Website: home-depot
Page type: delivery-shipping
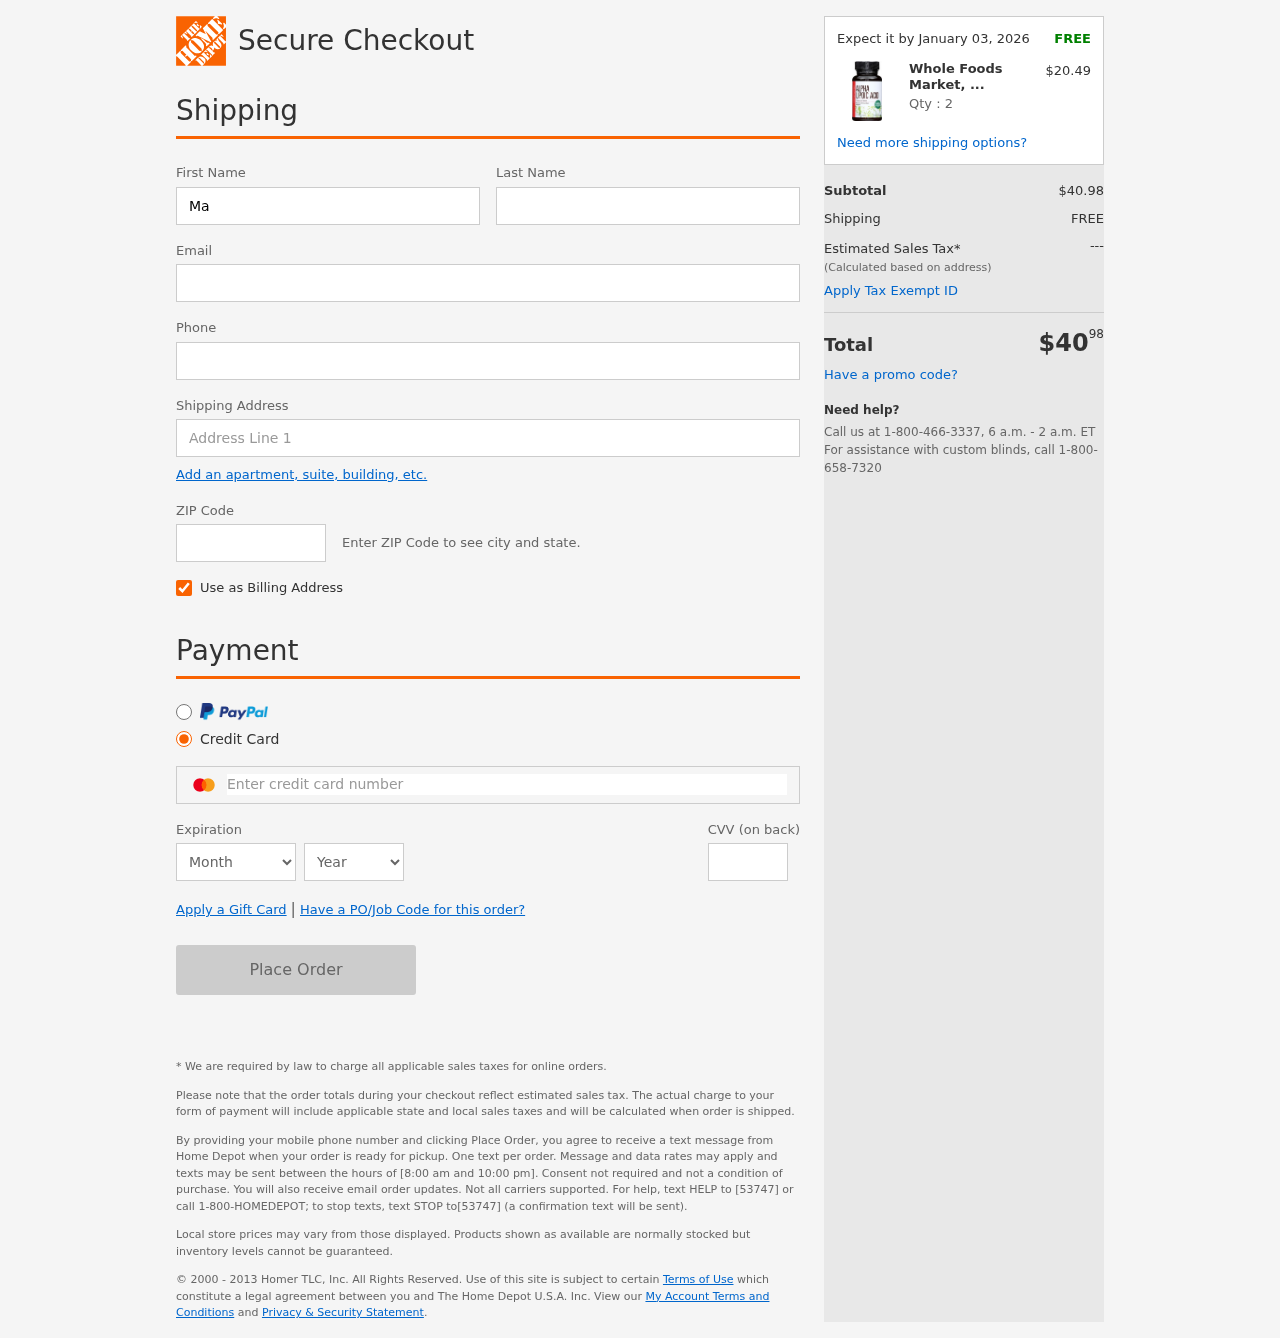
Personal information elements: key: PII_CARD_CVV
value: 989
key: PII_CARD_EXPIRY_MONTH
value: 07
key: PII_CARD_EXPIRY_YEAR
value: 26
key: PII_CARD_NUMBER
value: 2269 8611 9447 0024
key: PII_EMAIL
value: mary.curtis@yahoo.com
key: PII_FIRSTNAME
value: Mary
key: PII_LASTNAME
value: Curtis
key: PII_PHONE
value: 9908884636
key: PII_POSTCODE
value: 65121
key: PII_STREET
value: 82069 Phillips Courts Apt. 395
Product elements: key: PRODUCT1_NAME
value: Whole Foods Market, Alpha Lipoic Acid 100mg, 90 ct
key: PRODUCT1_PRICE
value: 20.49
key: PRODUCT1_QUANTITY
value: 2
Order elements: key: ORDER_DELIVERY_DATE
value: Expect it by January 03, 2026
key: ORDER_SUBTOTAL
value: $40.98
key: ORDER_SHIPPING_COST
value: FREE
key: ORDER_TOTAL
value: $4098